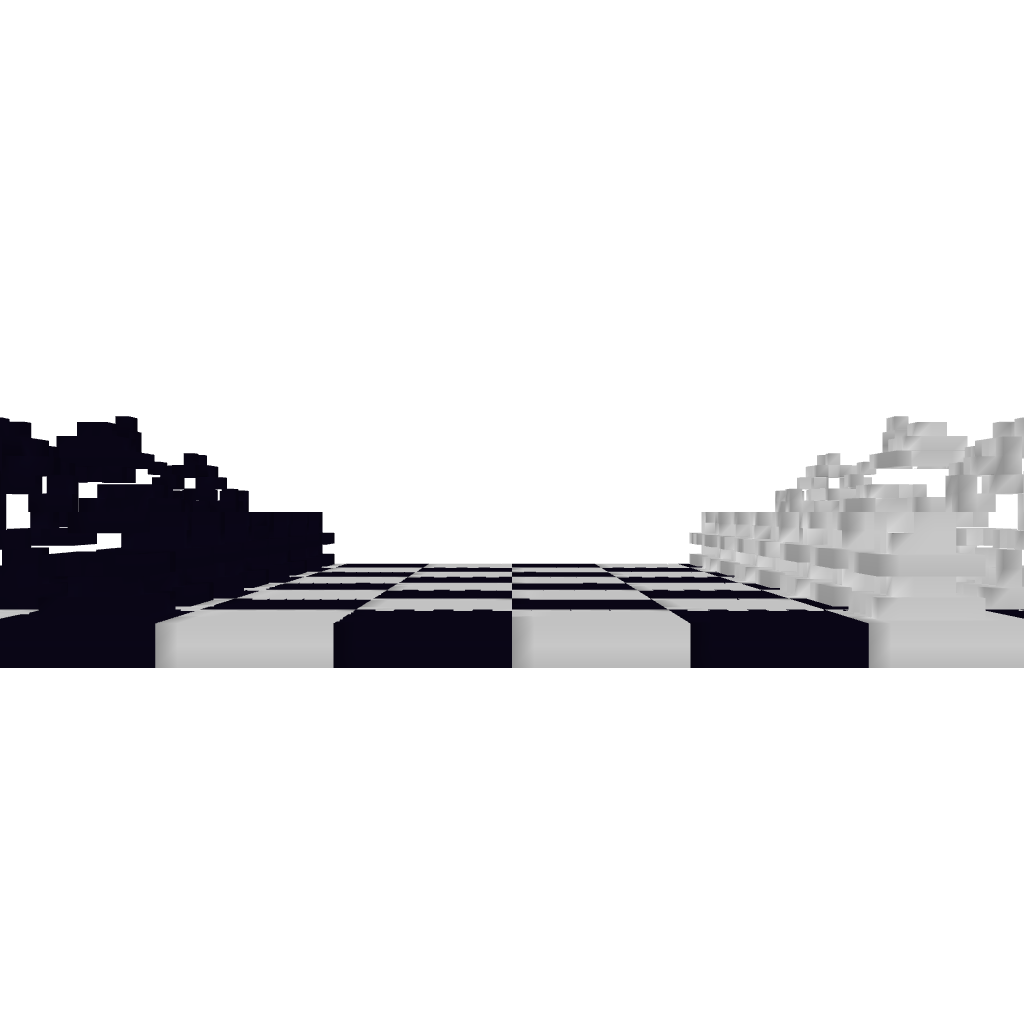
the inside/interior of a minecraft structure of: chessboard